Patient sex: F
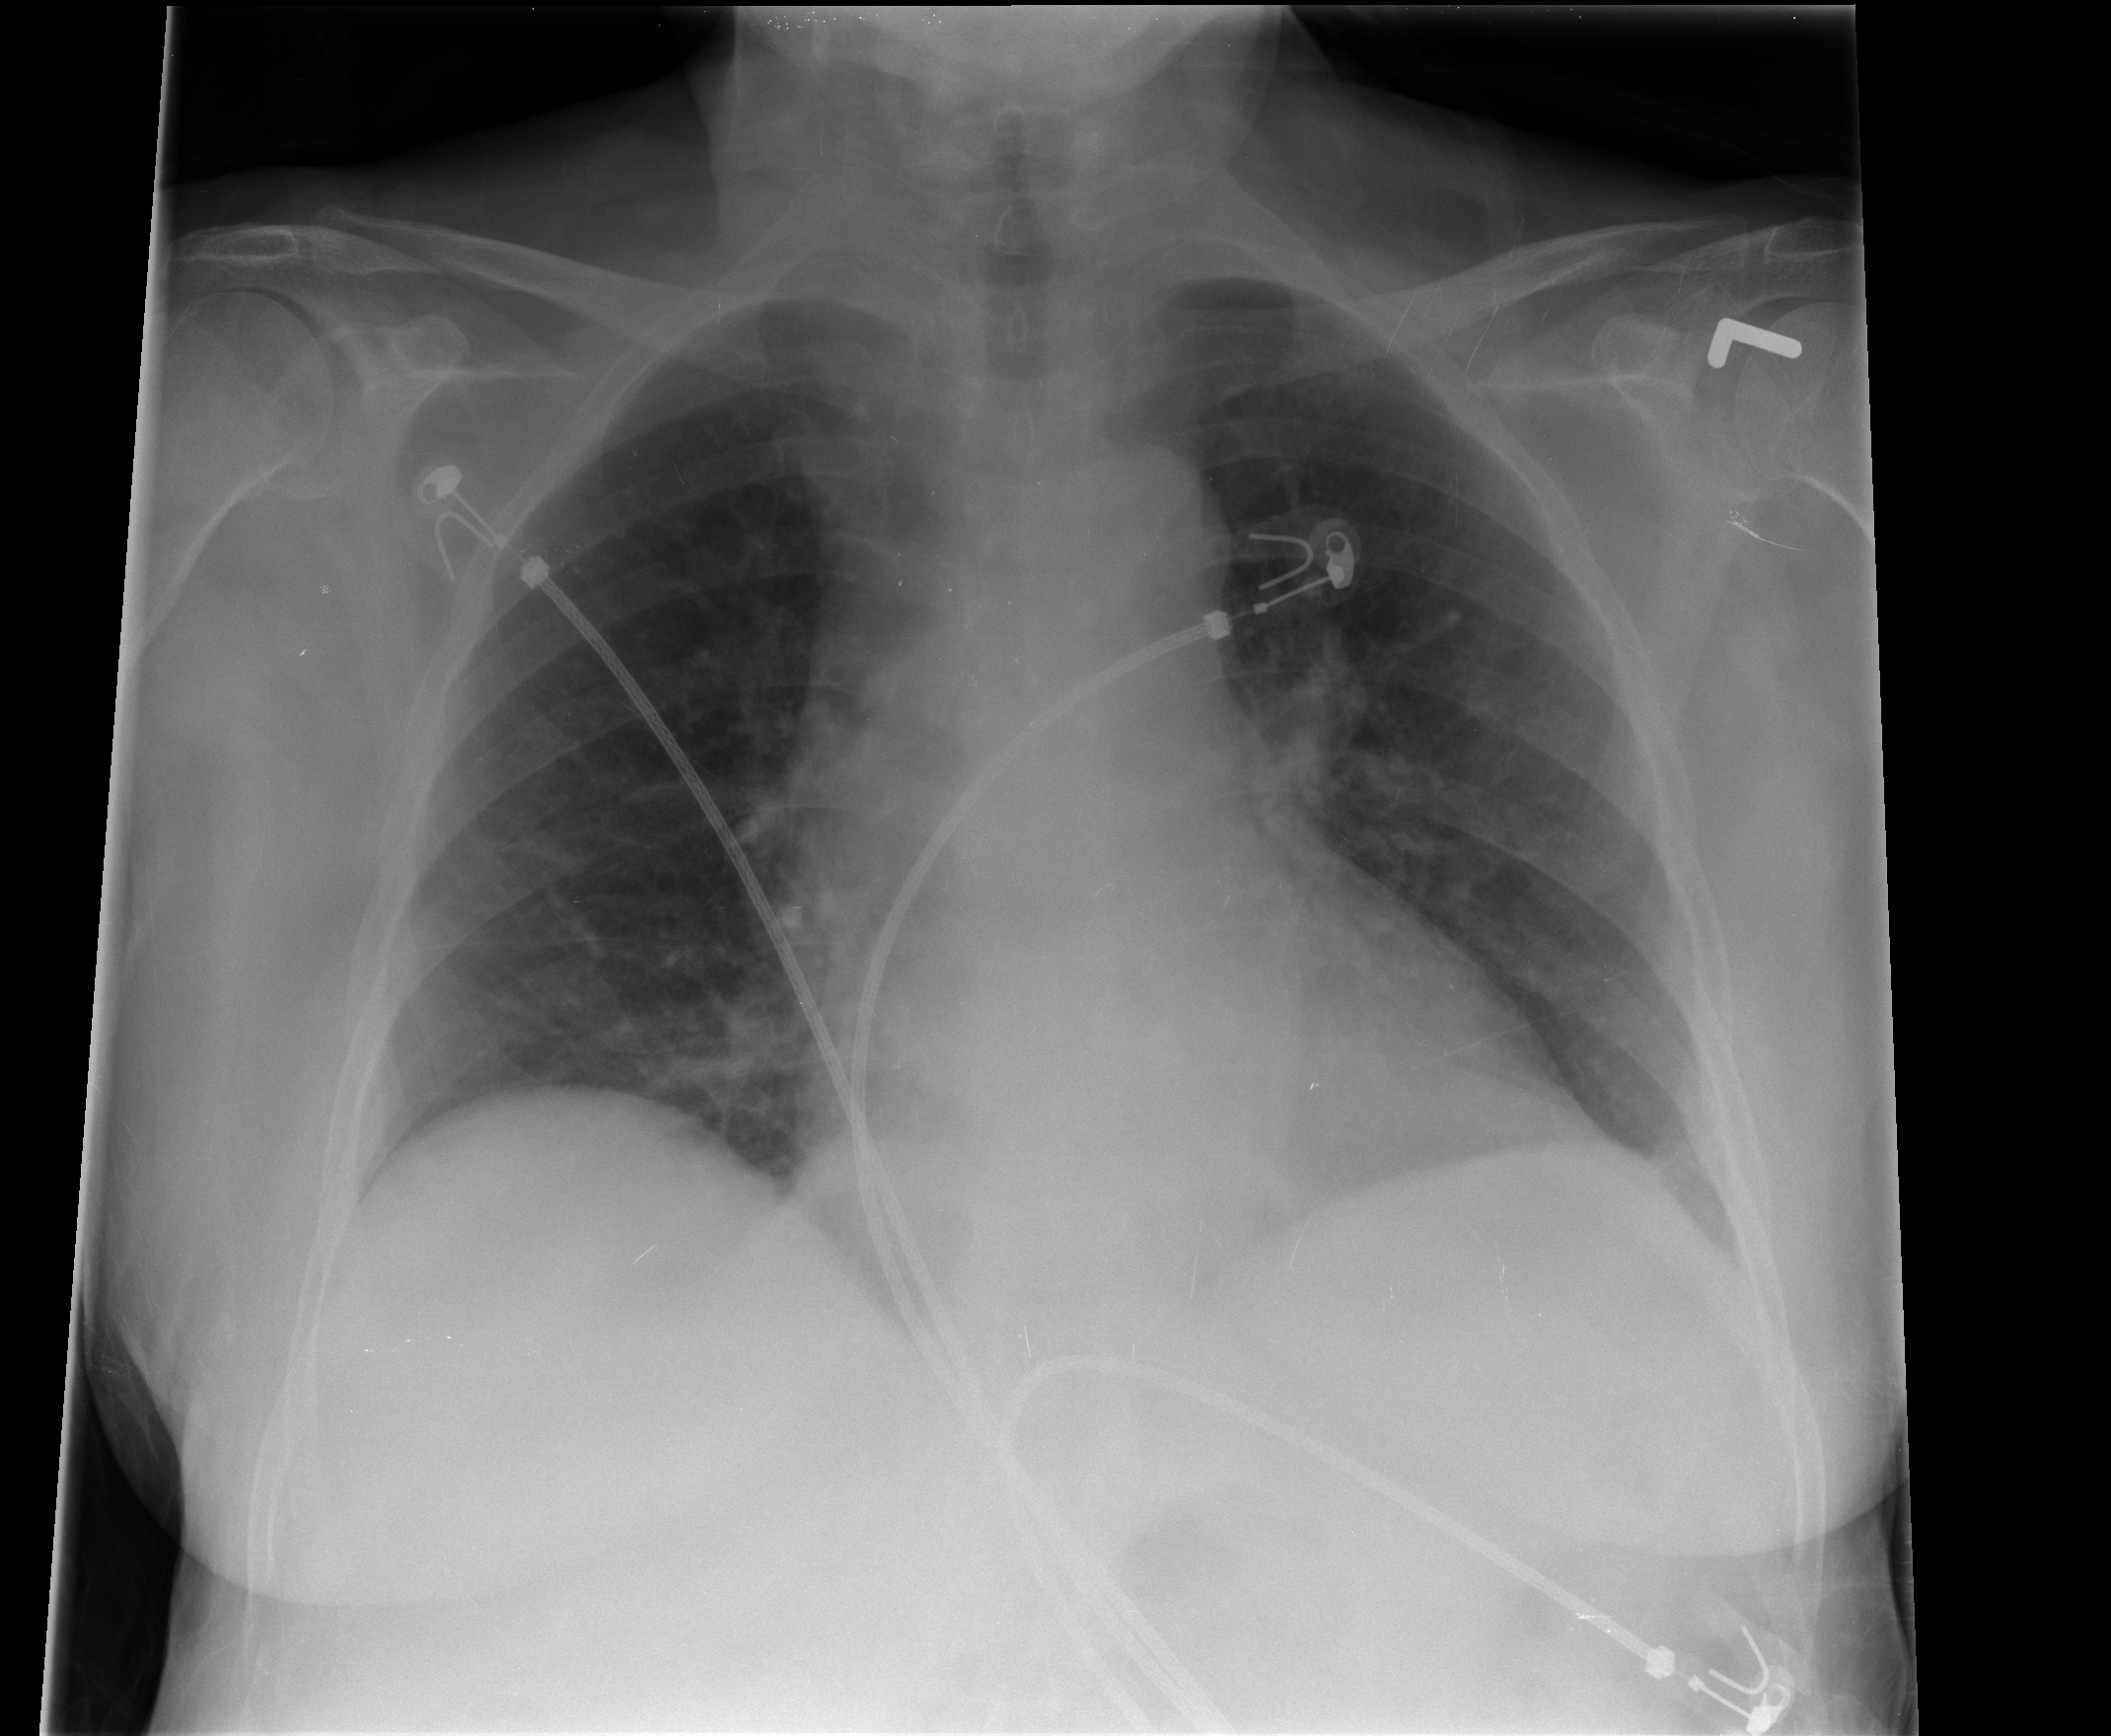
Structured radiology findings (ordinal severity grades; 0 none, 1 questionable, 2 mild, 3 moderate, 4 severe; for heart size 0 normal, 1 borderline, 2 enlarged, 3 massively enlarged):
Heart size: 2
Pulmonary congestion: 1
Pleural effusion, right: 0
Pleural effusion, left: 0
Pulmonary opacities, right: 0
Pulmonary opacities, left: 0
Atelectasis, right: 2
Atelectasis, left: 2